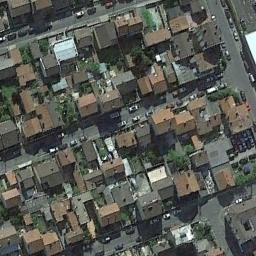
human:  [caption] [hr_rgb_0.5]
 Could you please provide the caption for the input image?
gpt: The dense residential is next to the road with many cars .

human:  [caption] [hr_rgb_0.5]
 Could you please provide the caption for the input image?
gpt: A dense residential area has lots of houses next to each other and some roads go through the residential area .

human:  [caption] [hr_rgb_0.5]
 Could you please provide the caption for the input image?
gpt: The houses are very dense .

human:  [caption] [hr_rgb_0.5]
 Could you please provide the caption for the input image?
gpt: There are many roads and neatly arranged houses and trees in densely populated areas .

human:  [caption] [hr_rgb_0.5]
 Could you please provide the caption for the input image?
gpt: There are orange and black buildings on a dense residential area .